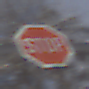
Verkehrszeichen: Stop
Umgebung: Outdoor, Nature
Tageszeit: MorningAfternoon
Wetter: PartlyCloudy
Licht: Natural
Jahreszeit: Winter
Kontrast: HighContrast